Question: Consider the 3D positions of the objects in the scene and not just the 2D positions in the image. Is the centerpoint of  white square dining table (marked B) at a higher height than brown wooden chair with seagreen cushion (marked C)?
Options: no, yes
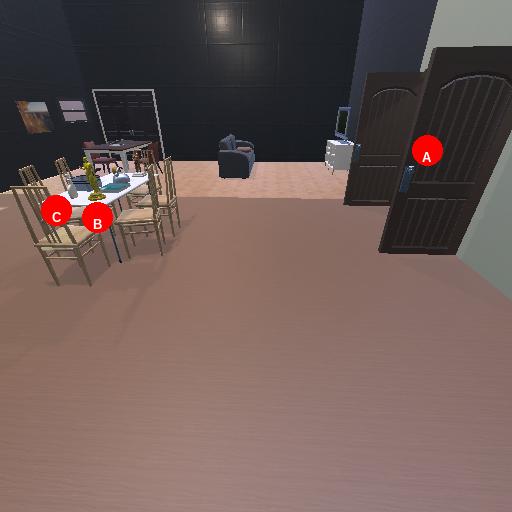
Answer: no